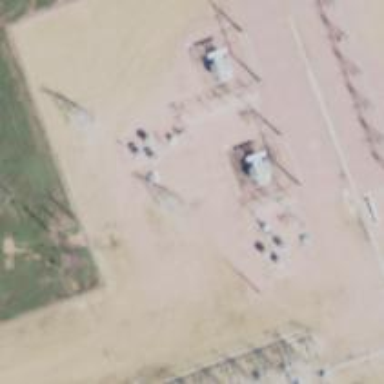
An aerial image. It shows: Lattice structure tower used for power transmission.